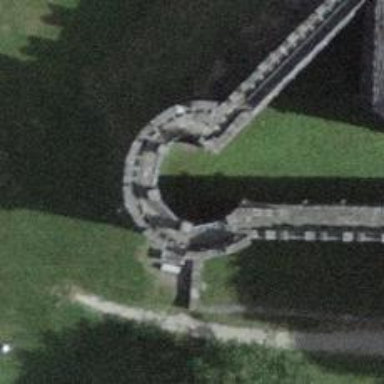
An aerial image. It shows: Defensive tower.